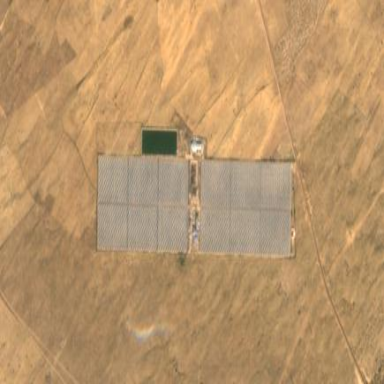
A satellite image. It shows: Wall enclosing solar power plant.